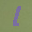
Label: 1